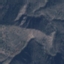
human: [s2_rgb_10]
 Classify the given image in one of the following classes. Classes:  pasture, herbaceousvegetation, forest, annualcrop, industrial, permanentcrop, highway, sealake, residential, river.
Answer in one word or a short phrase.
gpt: HerbaceousVegetation